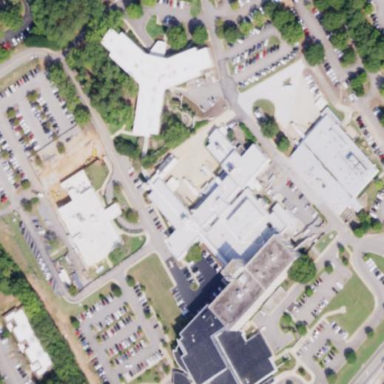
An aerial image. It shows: Healthcare facility identified as hospital.